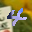
Label: 4